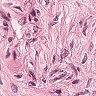
Metastatic tissue present: yes